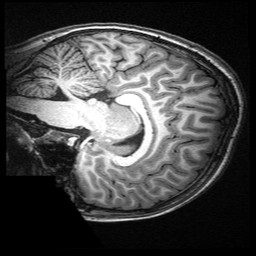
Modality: T1w
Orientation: sagittal
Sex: male